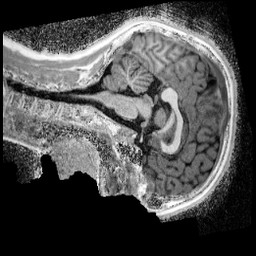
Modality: UNIT1_denoised
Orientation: sagittal
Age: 11
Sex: male
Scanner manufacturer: siemens
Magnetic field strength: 3 T
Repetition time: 4 s
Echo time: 0.00299 s